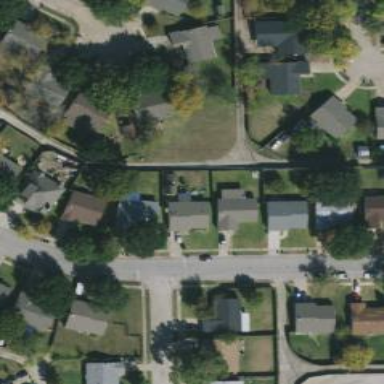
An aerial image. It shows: Alley classified as service road.